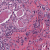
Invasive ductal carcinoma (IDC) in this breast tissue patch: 0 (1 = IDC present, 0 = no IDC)